Question: So first things first the only reason I include IE in this is its the only browser that i can get to render the issue. My thought process was that if I can fix the display issue in IE it would resolve itself on the mobile devices.
The issue is that the radio buttons need to be aligned to the left. The headache i'm facing is that i have to make this work with CSS because I do not have the ability to change the HTML structure of the code, since i am optimizing this for mobile, any changes to the HTML would affect hundreds of other pages, thus I've been told not to change the HTML structure of the page. Which sort of throws semantics out the window. If someone could help me to understand what exactly is happening with this code, it displays correctly on most desktop browsers, but not IE, Android or iOS.

The only CSS affecting the inputs and spans is here:
'''
.mobile .formBound span {
display: block;
}
.mobile form span, .mobile form input {
margin: 0 auto;
}
.mobile .formBound input {
float: left;
}
'''
This is the HTML structure of the elements:
'''
<div class="g3 group_3" id="tabindex_11">
<div style="width:inherit;">
<span class="field_label" id="field_label_donateCharity">How much would you normally be willing to donate to charity every year?:</span>
<span class="requiredField">*</span>
</div>
<input type="radio" name="donateCharity" id="donateCharity" class="offerRadioButton {required:true}" value="Less than $10">
<span class="radioCaption">Less than $10</span>
<input type="radio" name="donateCharity" id="donateCharity" class="offerRadioButton {required:true}" value="$10-$100">
<span class="radioCaption">$10-$100</span>
<input type="radio" name="donateCharity" id="donateCharity" class="offerRadioButton {required:true}" value="$101-$200">
<span class="radioCaption">$101-$200</span>
<input type="radio" name="donateCharity" id="donateCharity" class="offerRadioButton {required:true}" value="$201-$500">
<span class="radioCaption">$201-$500</span>
<input type="radio" name="donateCharity" id="donateCharity" class="offerRadioButton {required:true}" value="$501 or more">
<span class="radioCaption">$501 or more</span>
</div>
'''
I'm fairly certain at this point that the issue is something to do with the HTML structure of the code.
Any suggestions as to what could be done to get this to display properly on a mobile device?
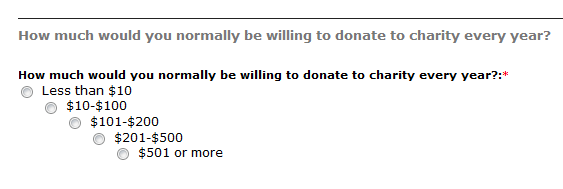
Answer: The solution here ended up being a small script that would find the elements and set a tag after each element